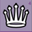
Piece: wQ